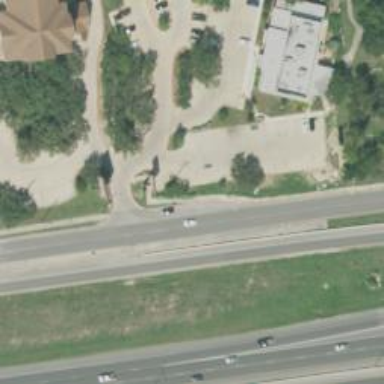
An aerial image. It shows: Secondary road with frontage access.